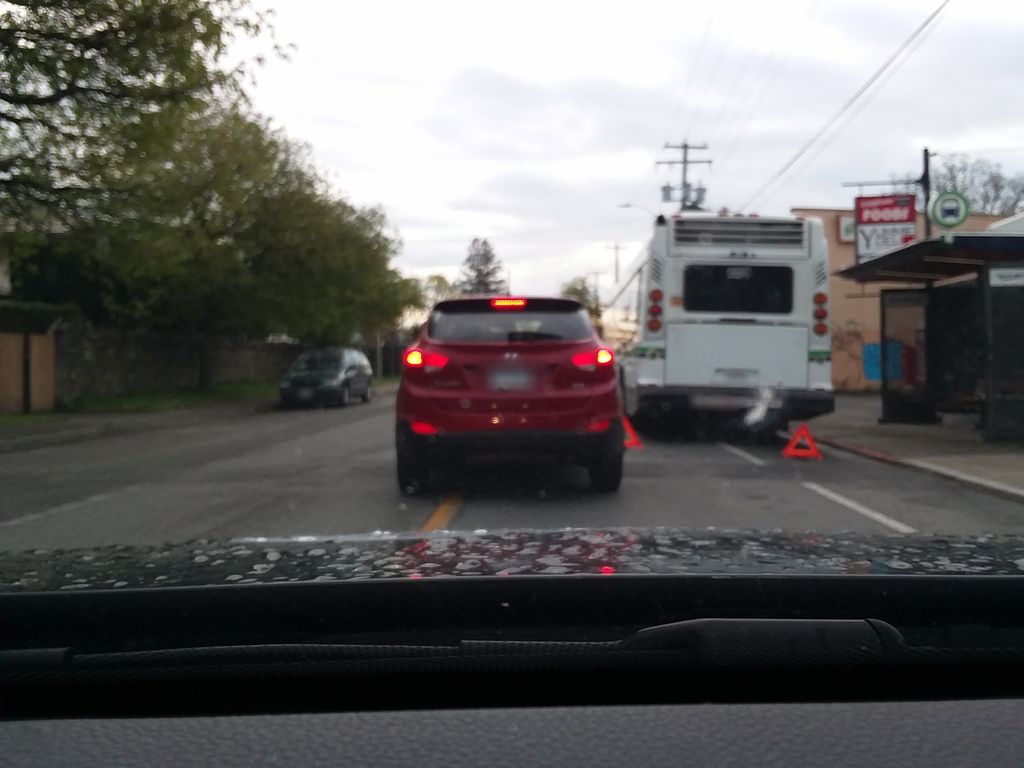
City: victoria